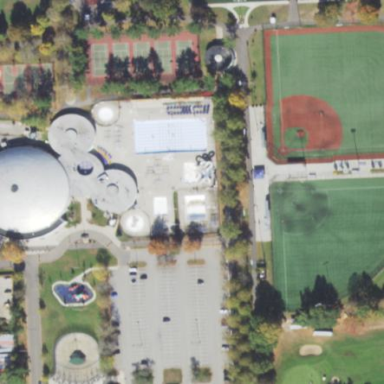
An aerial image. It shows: Sports centre dedicated to swimming activities.